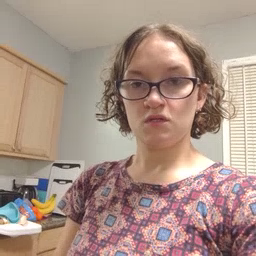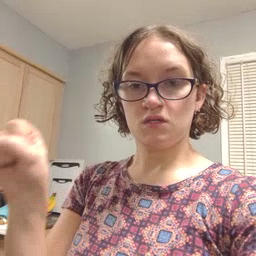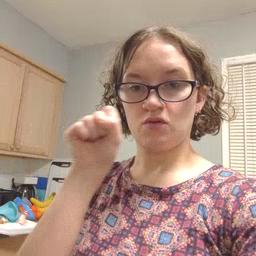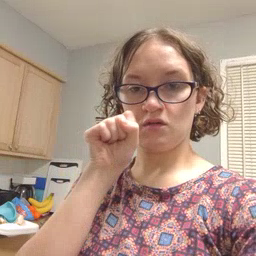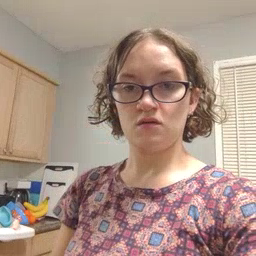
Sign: carrot